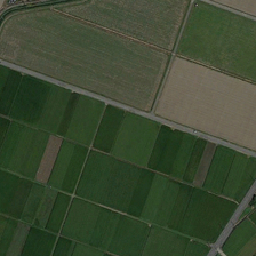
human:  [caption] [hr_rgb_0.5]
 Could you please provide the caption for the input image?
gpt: There's a piece of uncultivated land next to the green farmland.

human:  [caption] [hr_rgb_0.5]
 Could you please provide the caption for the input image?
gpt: There is an open land near green farmland.

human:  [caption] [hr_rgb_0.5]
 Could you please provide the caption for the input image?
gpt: Land near green farm

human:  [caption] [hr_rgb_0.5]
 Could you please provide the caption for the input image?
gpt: There is a wasteland next to the green farmland.

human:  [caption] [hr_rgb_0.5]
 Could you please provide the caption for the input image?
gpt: There's an uncultivated piece of Earth next to the green Earth.